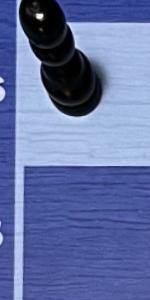
Label: Empty